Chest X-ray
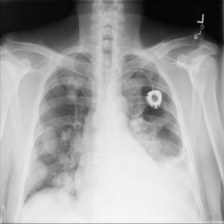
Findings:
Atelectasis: negative
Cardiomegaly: negative
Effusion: positive
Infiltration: positive
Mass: negative
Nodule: negative
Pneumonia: negative
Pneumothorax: negative
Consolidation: positive
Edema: negative
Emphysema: negative
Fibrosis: negative
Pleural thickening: negative
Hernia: negative